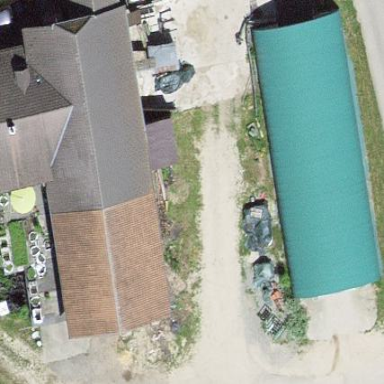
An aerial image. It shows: Farm building.